Question: I am trying to set up a report that has the following fields :

Pretty much need the report to show the date, the total records that fall with in that date (so I group by Date) and then on a per hour basis for a 12 hour work day (from 8AM - 8PM) I need to count when a records is present within those times. After some brain storming and brain farts I thought why not use a case. This is what I have tried :
'''
SELECT
DATE_FORMAT(signintime, '%b %d, %Y') Date,
COUNT(session_id) as Total,
SUM(CASE WHEN HOUR(signintime) > 08 AND HOUR(signintime) < 09 THEN 1 ELSE 0 END) '8AM-9PM',
SUM(CASE WHEN HOUR(signintime) > 09 AND HOUR(signintime) < 10 THEN 1 ELSE 0 END) '9AM-10AM',
SUM(CASE WHEN HOUR(signintime) > 10 AND HOUR(signintime) < 11 THEN 1 ELSE 0 END) '10AM-11AM',
SUM(CASE WHEN HOUR(signintime) > 11 AND HOUR(signintime) < 12 THEN 1 ELSE 0 END) '11AM-12PM',
SUM(CASE WHEN HOUR(signintime) > 12 AND HOUR(signintime) < 13 THEN 1 ELSE 0 END) '12PM-1PM',
SUM(CASE WHEN HOUR(signintime) > 13 AND HOUR(signintime) < 14 THEN 1 ELSE 0 END) '1PM-2PM',
SUM(CASE WHEN HOUR(signintime) > 14 AND HOUR(signintime) < 15 THEN 1 ELSE 0 END) '2PM-3PM',
SUM(CASE WHEN HOUR(signintime) > 15 AND HOUR(signintime) < 16 THEN 1 ELSE 0 END) '3PM-4PM',
SUM(CASE WHEN HOUR(signintime) > 16 AND HOUR(signintime) < 17 THEN 1 ELSE 0 END) '4PM-5PM',
SUM(CASE WHEN HOUR(signintime) > 17 AND HOUR(signintime) < 18 THEN 1 ELSE 0 END) '5PM-6PM',
SUM(CASE WHEN HOUR(signintime) > 18 AND HOUR(signintime) < 19 THEN 1 ELSE 0 END) '6PM-7PM',
SUM(CASE WHEN HOUR(signintime) > 19 AND HOUR(signintime) < 20 THEN 1 ELSE 0 END) '7PM-8PM'
FROM session
WHERE session.status = '3'
GROUP by HOUR(signintime), Date;
'''
If you notice the picture above, the total is 1 for that entire day (Apr 19, 2013) now if you notice the times (8AM - 8PM) they are all zeroed out. I am unsure as to where to turn to / where to debug this. Hopefully with another set of eyes I can get this moving along.
Regards.
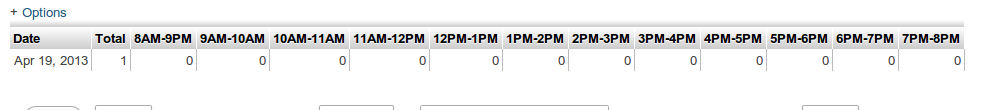
Answer: You should not need to use both the '>' and '<' to get the result, you can just check the 'hour' value:
'''
select DATE_FORMAT(signintime, '%b %d, %Y') Date,
count(session_id) as Total,
SUM(CASE WHEN HOUR(signintime) = 08 THEN 1 ELSE 0 END) '8AM-9AM',
SUM(CASE WHEN HOUR(signintime) = 09 THEN 1 ELSE 0 END) '9AM-10AM',
SUM(CASE WHEN HOUR(signintime) = 10 THEN 1 ELSE 0 END) '10AM-11AM',
SUM(CASE WHEN HOUR(signintime) = 11 THEN 1 ELSE 0 END) '11AM-12PM',
SUM(CASE WHEN HOUR(signintime) = 12 THEN 1 ELSE 0 END) '12PM-1PM',
SUM(CASE WHEN HOUR(signintime) = 13 THEN 1 ELSE 0 END) '1PM-2PM',
SUM(CASE WHEN HOUR(signintime) = 14 THEN 1 ELSE 0 END) '2PM-3PM',
SUM(CASE WHEN HOUR(signintime) = 15 THEN 1 ELSE 0 END) '3PM-4PM',
SUM(CASE WHEN HOUR(signintime) = 16 THEN 1 ELSE 0 END) '4PM-5PM',
SUM(CASE WHEN HOUR(signintime) = 17 THEN 1 ELSE 0 END) '5PM-6PM',
SUM(CASE WHEN HOUR(signintime) = 18 THEN 1 ELSE 0 END) '6PM-7PM',
SUM(CASE WHEN HOUR(signintime) = 19 THEN 1 ELSE 0 END) '7PM-8PM'
from session
WHERE session.status = '3'
group by DATE_FORMAT(signintime, '%b %d, %Y');
'''
See <URL>